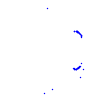
Particle: proton